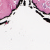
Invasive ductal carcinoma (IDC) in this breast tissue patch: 0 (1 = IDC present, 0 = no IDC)